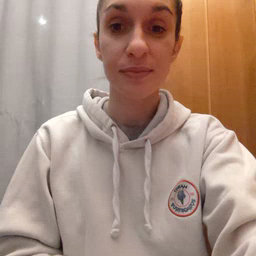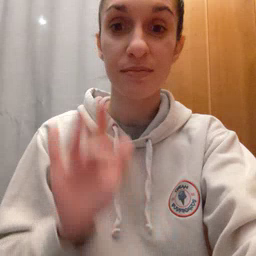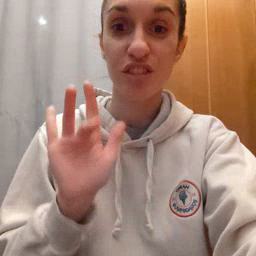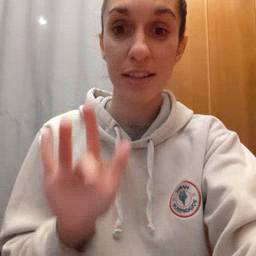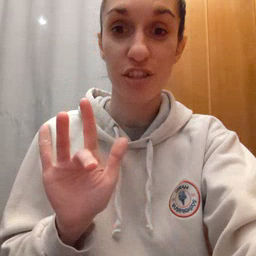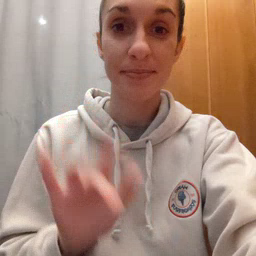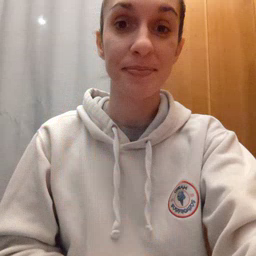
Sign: touch